Question: I need to upload an app to iTunes store. have the certificates, provisioning profiles but when I logged in to iTunes the menu "Manage your applications" doesn't appear.
Why?

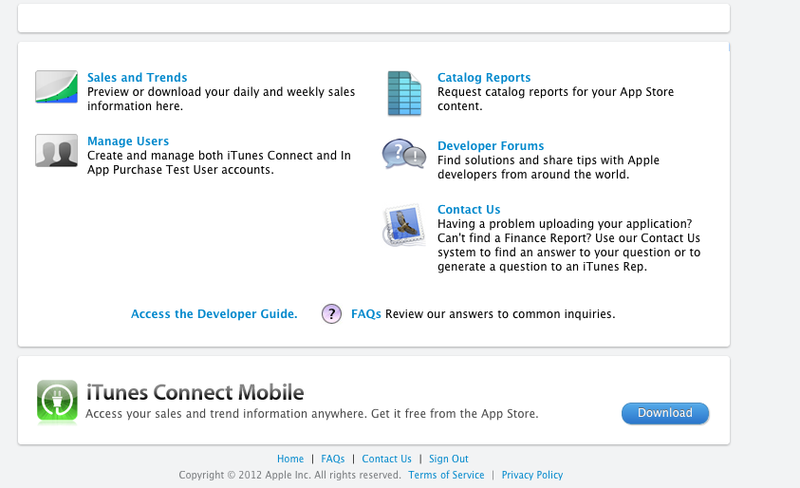
Answer: I think you don't have sufficient permission for "Manage your applications" in iTunes Connect. Please ask your agent of developer profile to give you the permission as admin.